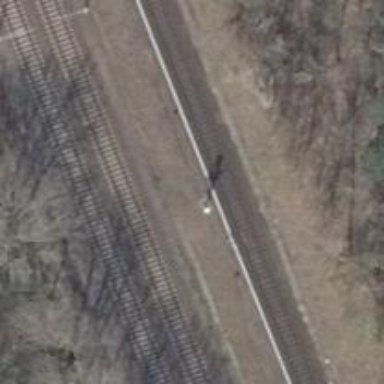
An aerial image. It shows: Railway signal.